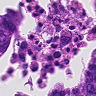
Metastatic tissue present: yes